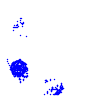
Particle: proton